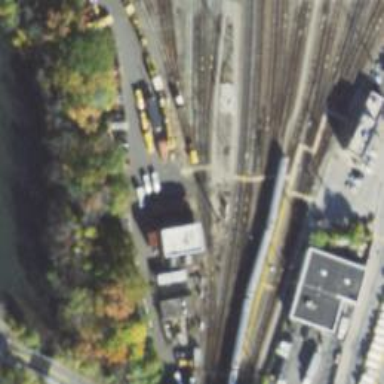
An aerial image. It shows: Railway signal.